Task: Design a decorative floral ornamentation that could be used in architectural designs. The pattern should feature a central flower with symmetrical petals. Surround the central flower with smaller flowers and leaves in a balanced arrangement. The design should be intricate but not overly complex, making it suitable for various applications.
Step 1268:
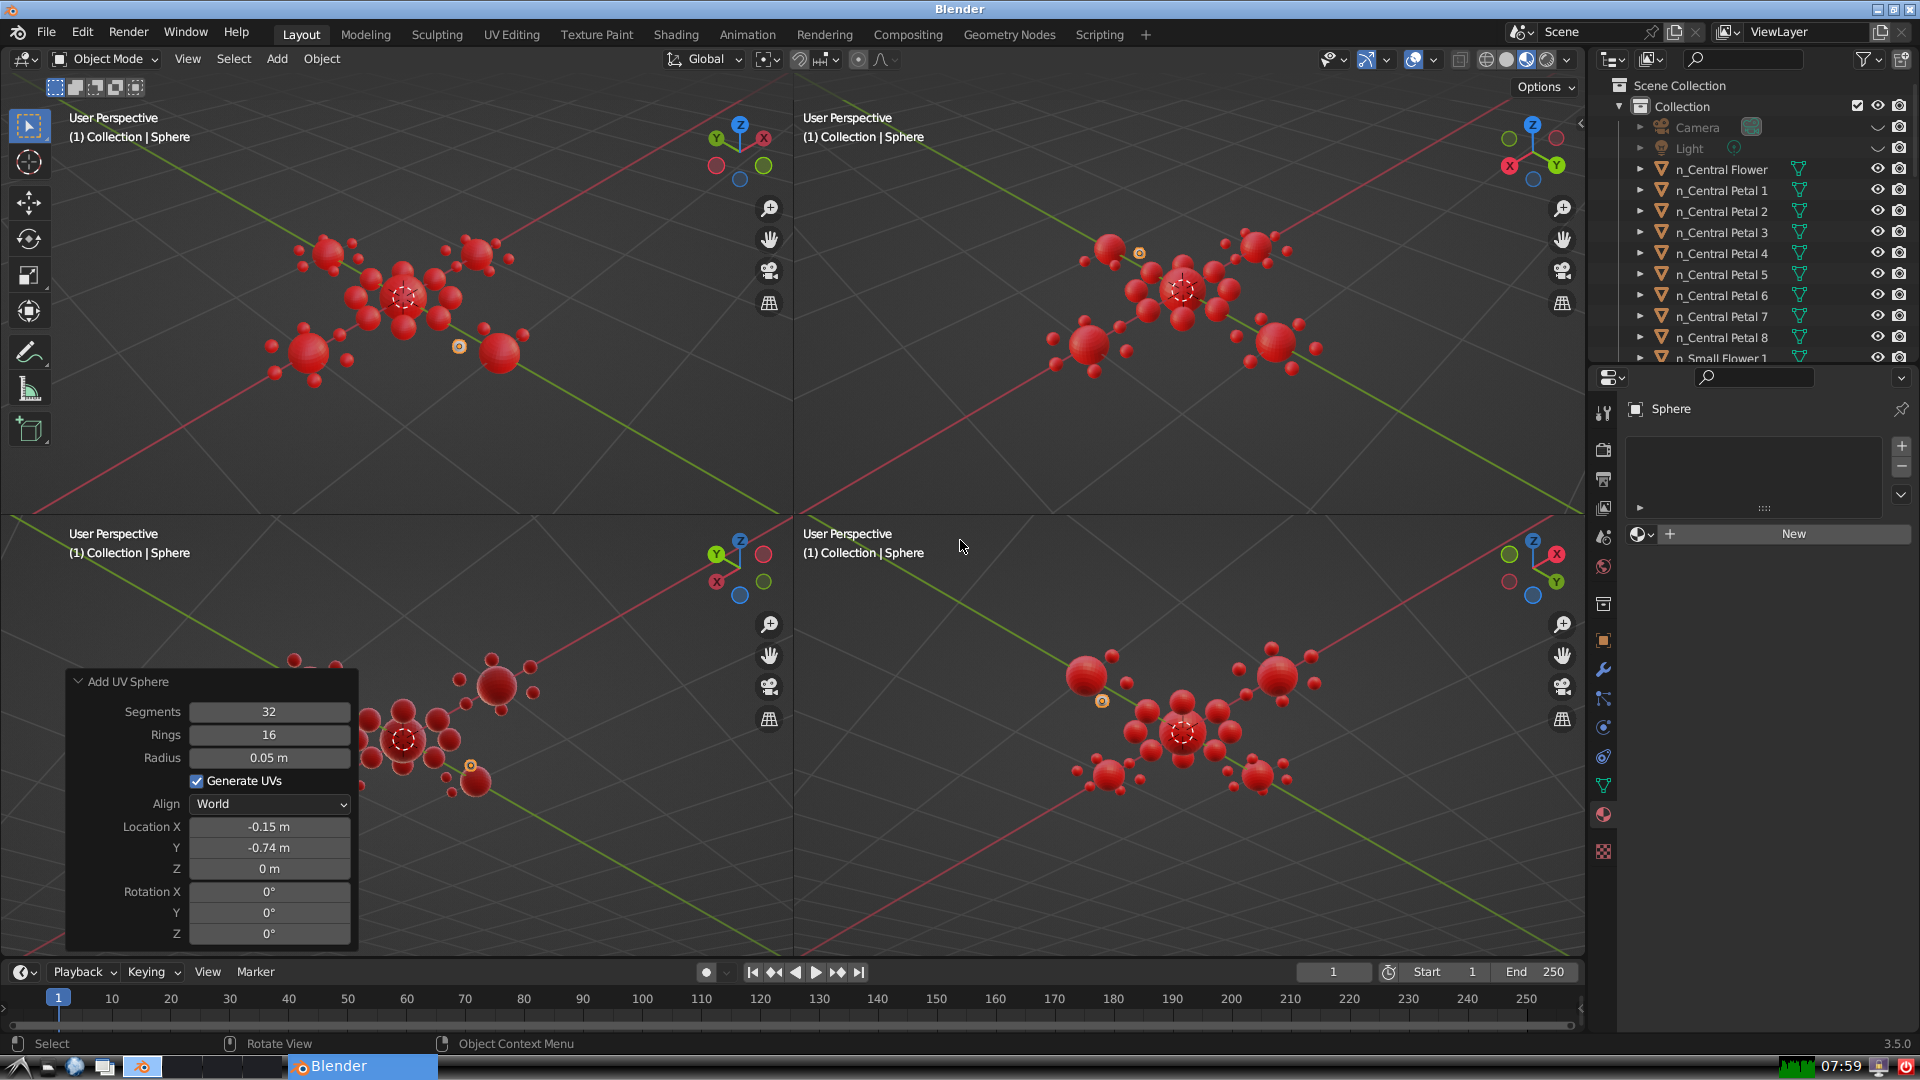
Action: {"mouse_move": [1608, 631]}